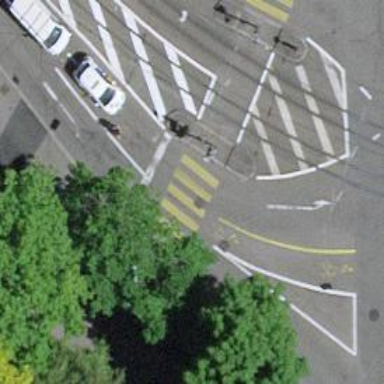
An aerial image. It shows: Road with traffic signals controlling the flow of traffic.